Chest X-ray:
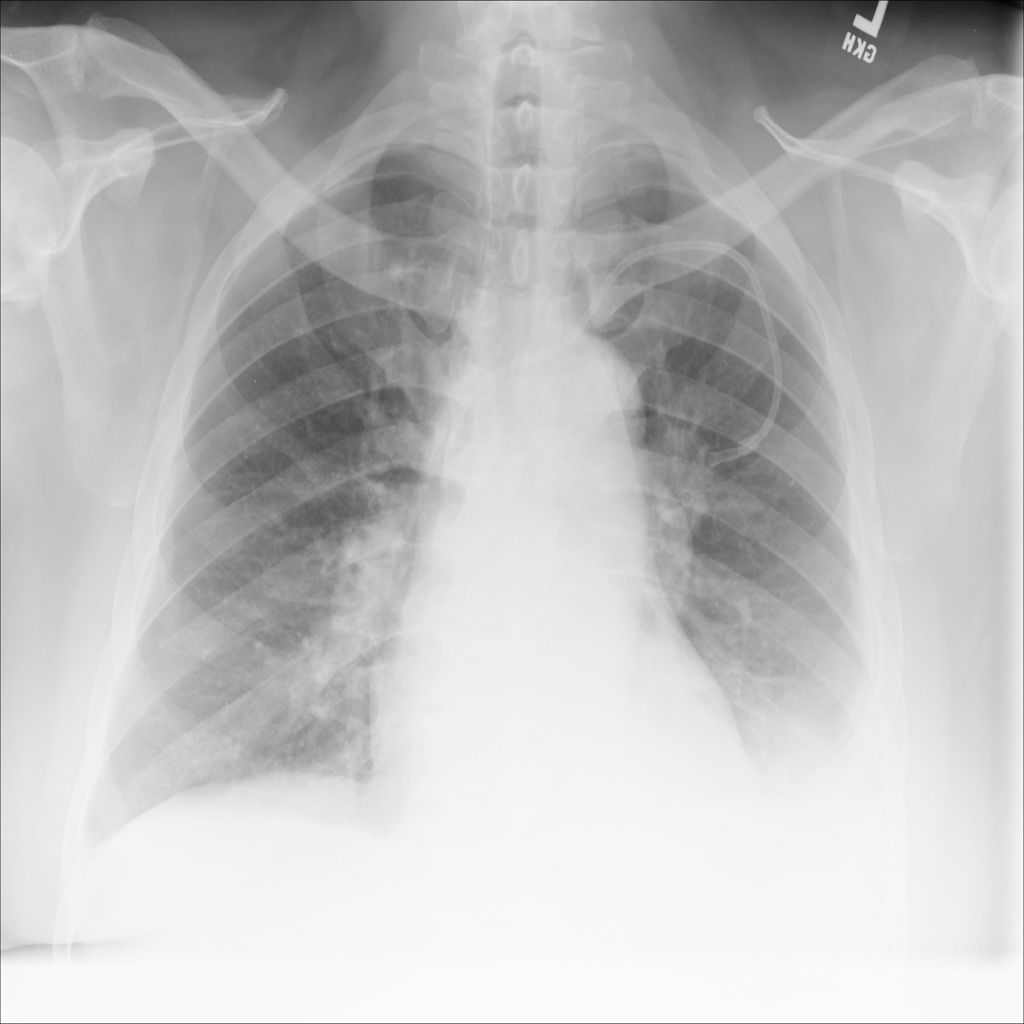
Findings: Effusion
No abnormal finding: no